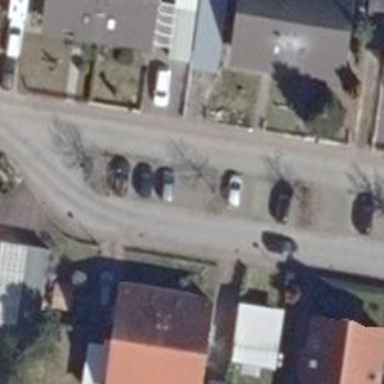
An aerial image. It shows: Living street.